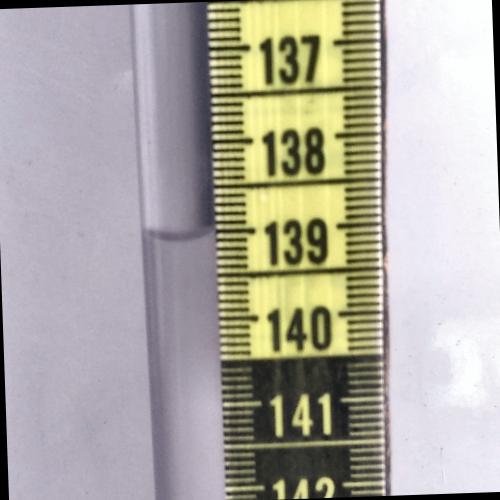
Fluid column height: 139.0 cm